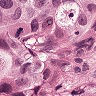
Metastatic tissue present: yes